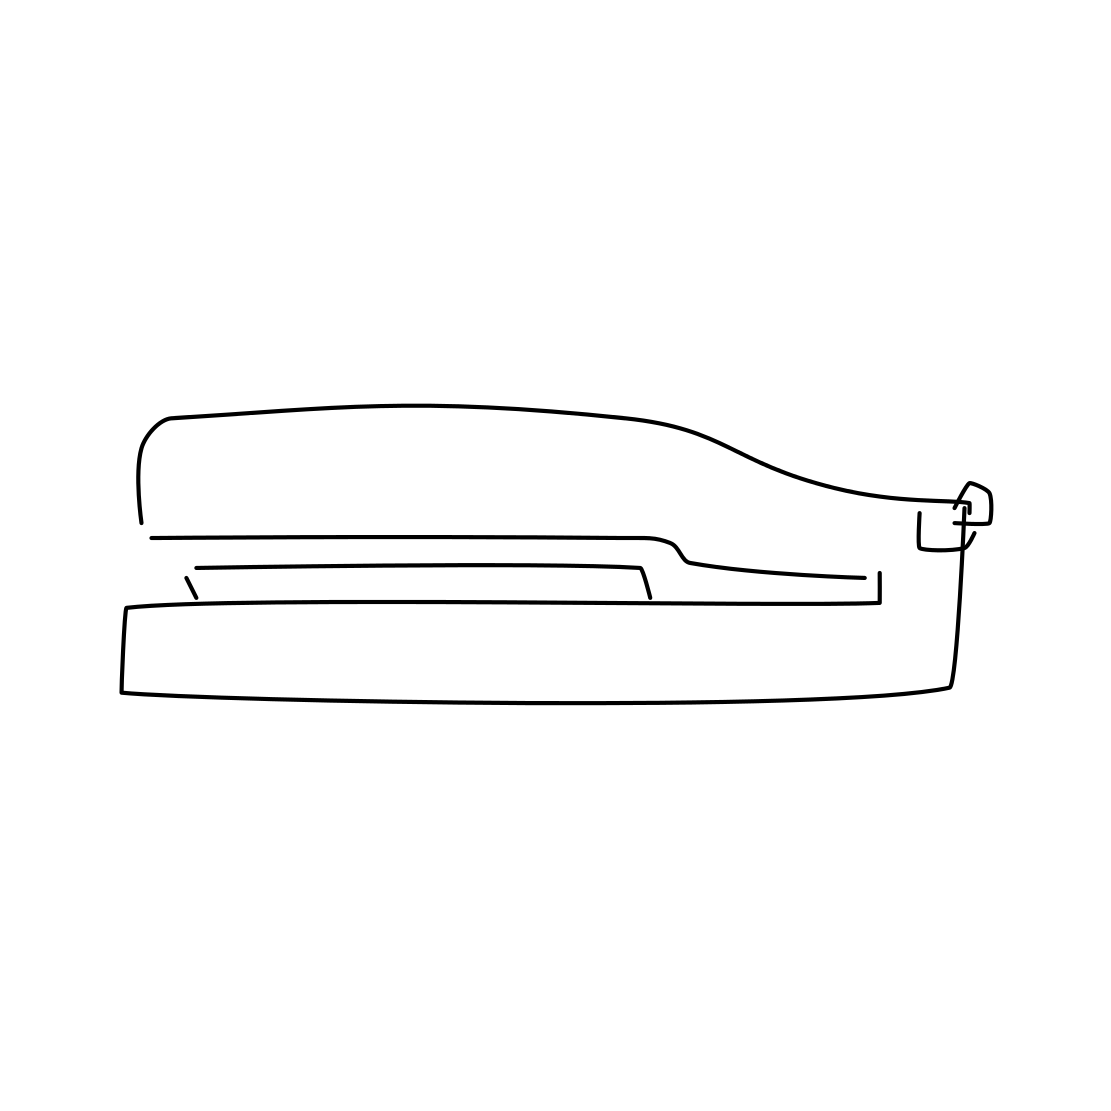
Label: stapler